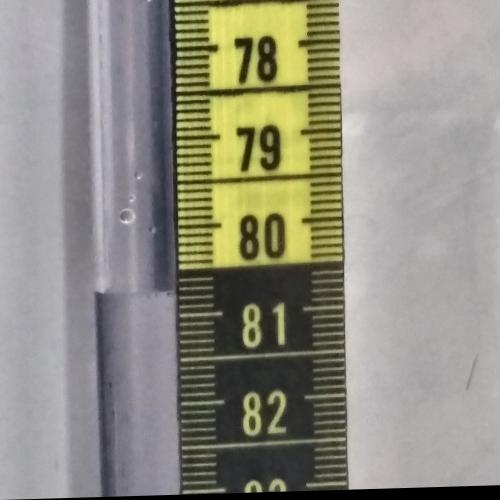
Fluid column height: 80.7 cm